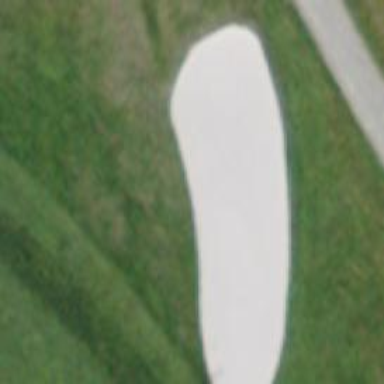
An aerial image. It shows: Bunker on golf course.